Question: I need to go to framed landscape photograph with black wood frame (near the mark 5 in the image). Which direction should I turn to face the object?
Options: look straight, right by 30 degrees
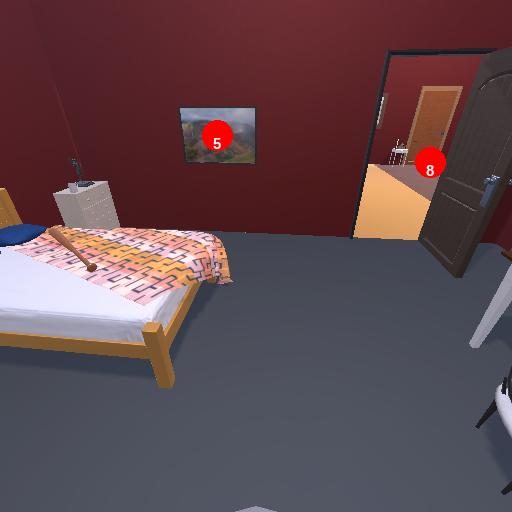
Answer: look straight